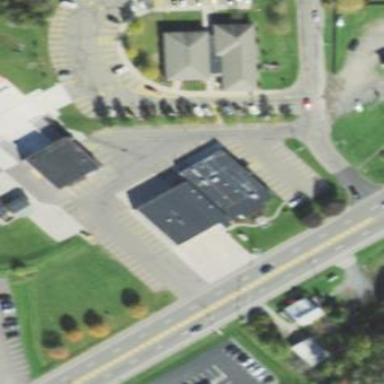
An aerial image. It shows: Fire station building.